RGB frame:
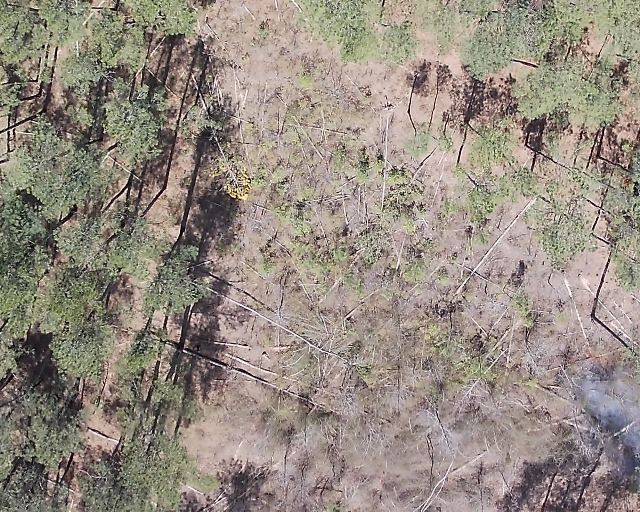
Thermal frame:
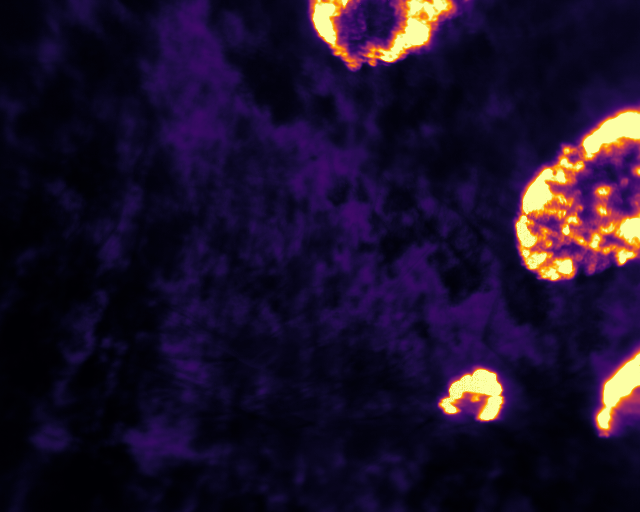
Captured: 2026-02-27 02:35:11
Pixels at or above 80 °C: 24146 (fraction of frame: 0.07369)